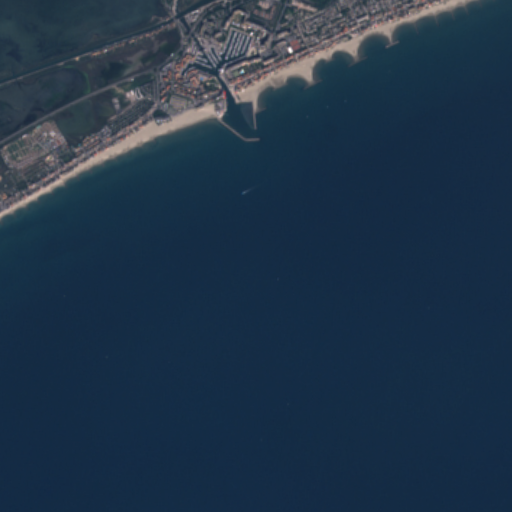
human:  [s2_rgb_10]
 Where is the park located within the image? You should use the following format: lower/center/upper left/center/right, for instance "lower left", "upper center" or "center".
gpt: The park is located in the upper center of the image.
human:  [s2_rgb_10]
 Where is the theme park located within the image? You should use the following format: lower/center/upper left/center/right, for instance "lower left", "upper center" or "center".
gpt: The theme park is located in the upper center of the image.
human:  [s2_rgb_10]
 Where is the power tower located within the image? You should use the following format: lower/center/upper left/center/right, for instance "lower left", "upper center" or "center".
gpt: There is no power tower in the image.